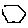
Label: hexagon